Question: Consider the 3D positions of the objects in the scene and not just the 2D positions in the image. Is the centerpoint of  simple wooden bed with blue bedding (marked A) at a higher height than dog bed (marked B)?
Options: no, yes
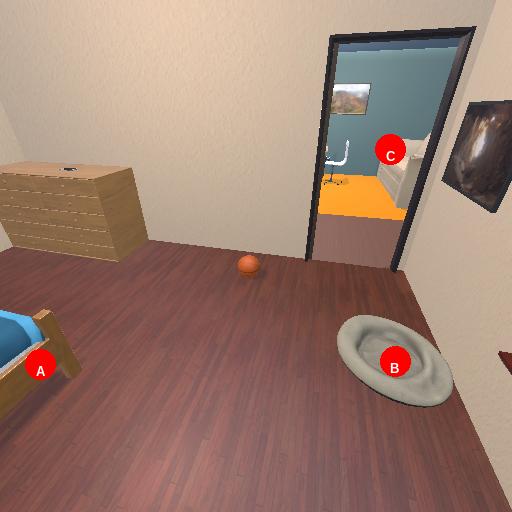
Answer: no